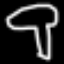
Label: mushroom